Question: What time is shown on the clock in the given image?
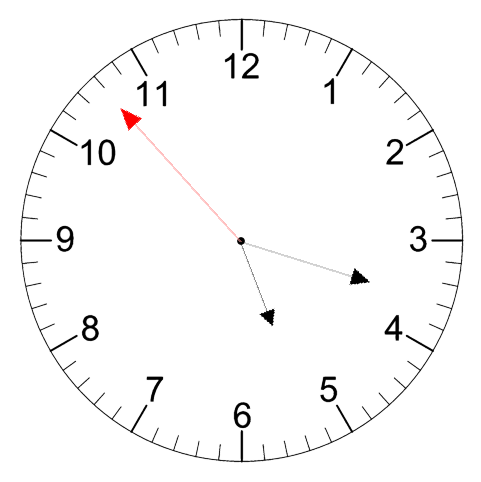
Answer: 05:17:53